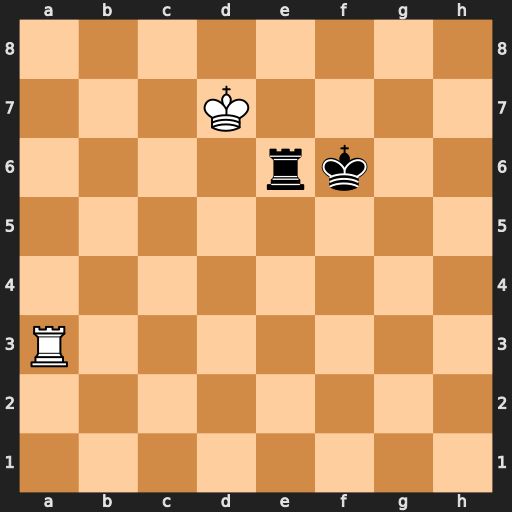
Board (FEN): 8/3K4/4rk2/8/8/R7/8/8
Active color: w
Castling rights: -
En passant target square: -
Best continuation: Rf3+ Ke5 Re3+ Kd4 Rxe6